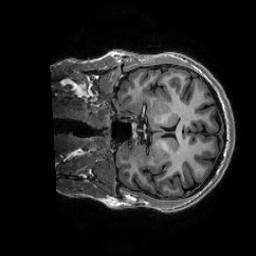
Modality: T1w
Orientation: coronal
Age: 26
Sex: male
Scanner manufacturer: ge
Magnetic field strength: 3 T
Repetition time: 0.0073 s
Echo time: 0.003 s